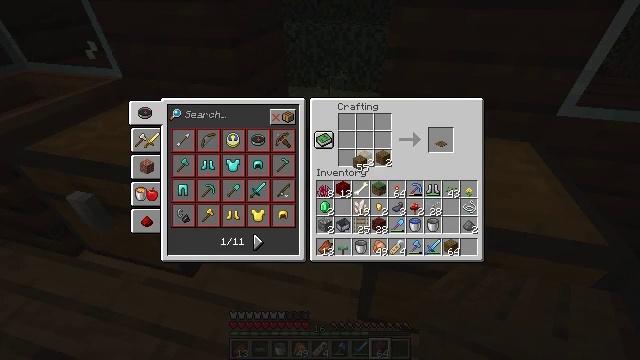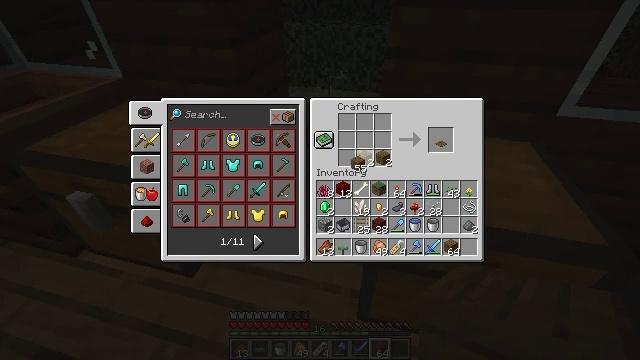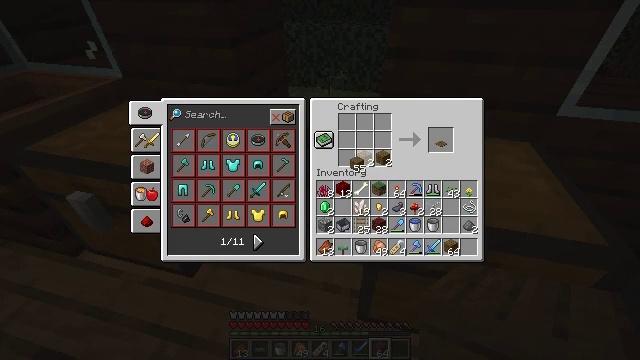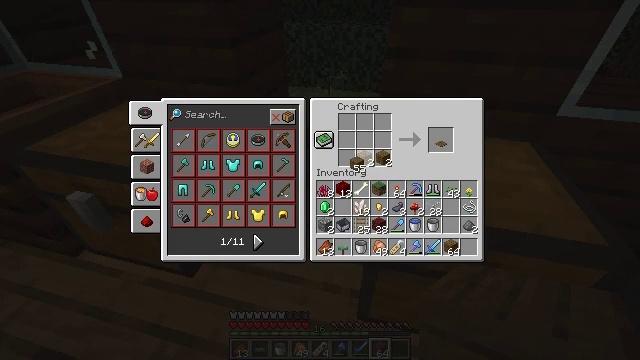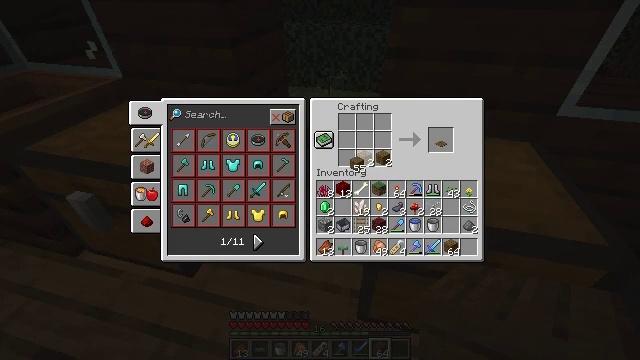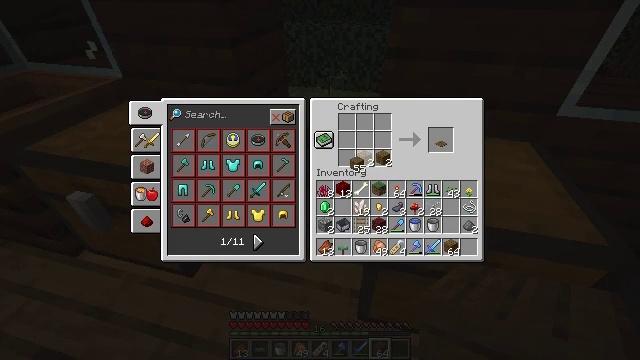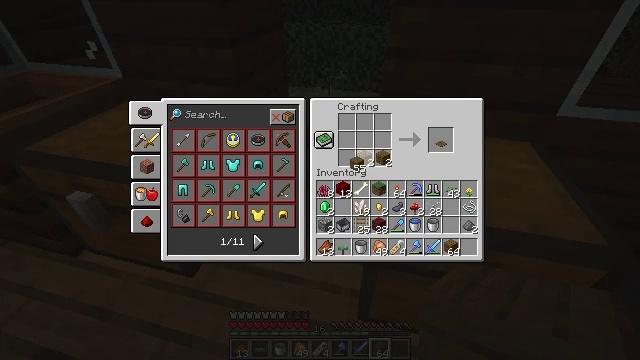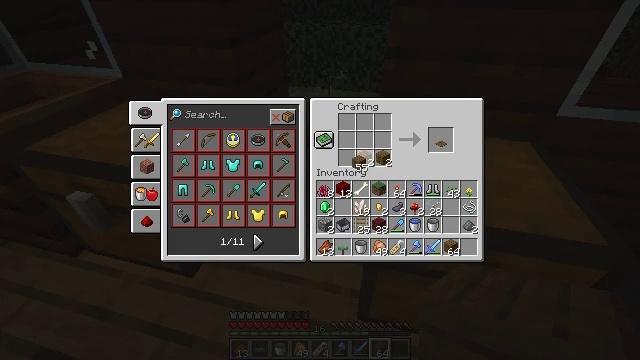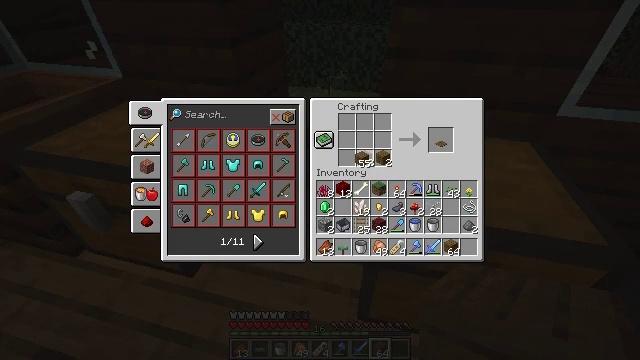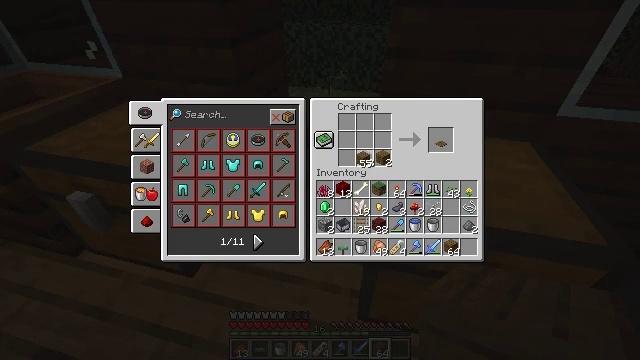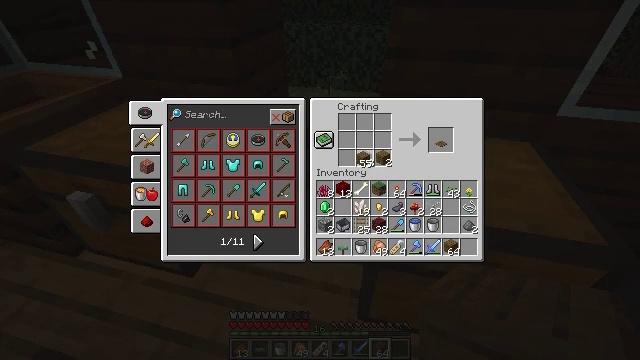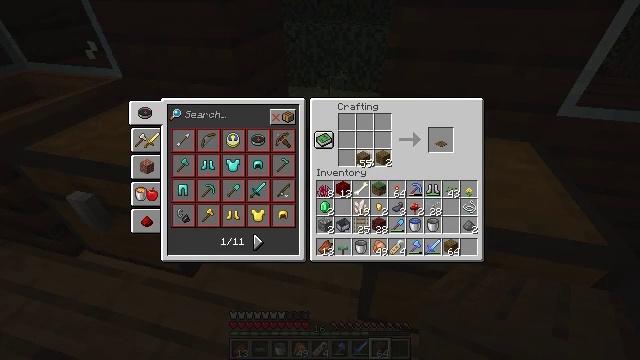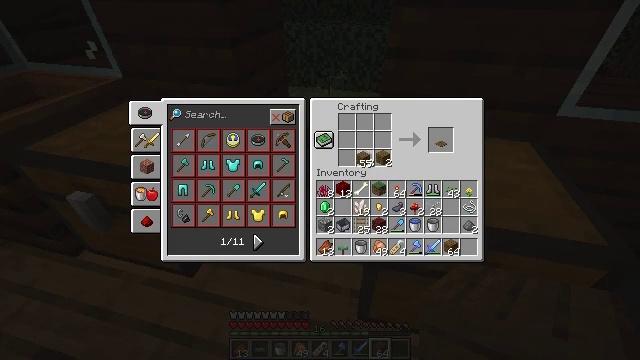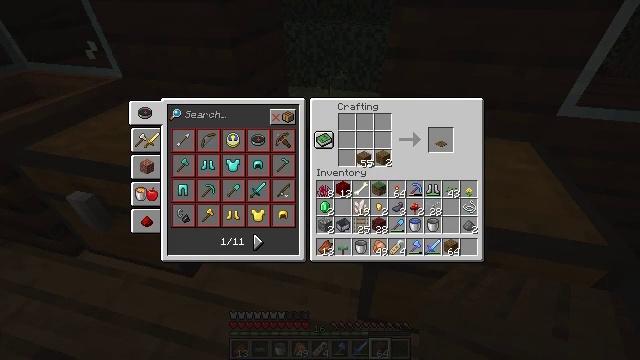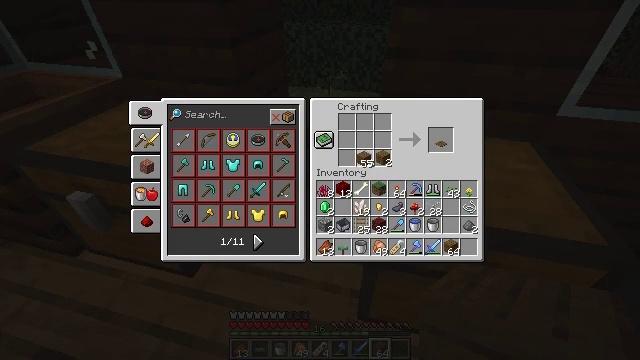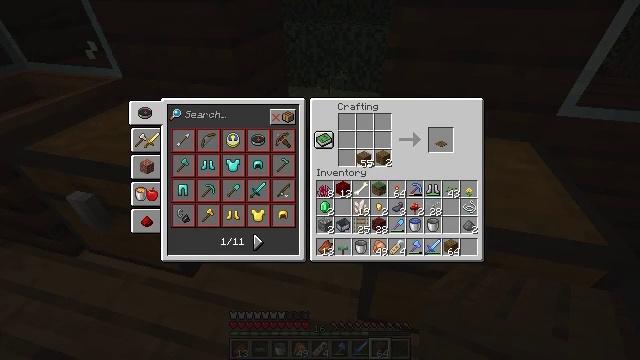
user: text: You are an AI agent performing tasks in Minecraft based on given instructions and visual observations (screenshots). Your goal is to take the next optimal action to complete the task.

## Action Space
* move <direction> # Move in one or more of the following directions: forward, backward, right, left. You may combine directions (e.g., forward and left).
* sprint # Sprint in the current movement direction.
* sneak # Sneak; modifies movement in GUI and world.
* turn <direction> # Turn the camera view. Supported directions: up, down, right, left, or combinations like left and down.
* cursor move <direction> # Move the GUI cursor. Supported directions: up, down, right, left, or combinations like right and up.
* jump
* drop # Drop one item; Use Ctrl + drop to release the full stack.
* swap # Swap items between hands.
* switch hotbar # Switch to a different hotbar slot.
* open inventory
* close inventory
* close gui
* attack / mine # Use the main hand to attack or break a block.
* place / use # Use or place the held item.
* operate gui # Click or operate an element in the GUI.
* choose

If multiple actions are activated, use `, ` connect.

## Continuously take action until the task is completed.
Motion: motion action
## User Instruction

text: Collect spruce planks and craft a spruce pressure plate.
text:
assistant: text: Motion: no_op
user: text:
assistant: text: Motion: no_op
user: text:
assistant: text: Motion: no_op
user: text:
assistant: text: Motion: no_op
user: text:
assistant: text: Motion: no_op
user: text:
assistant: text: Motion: no_op
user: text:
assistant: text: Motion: no_op
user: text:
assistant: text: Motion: no_op
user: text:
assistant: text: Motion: no_op
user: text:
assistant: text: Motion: no_op
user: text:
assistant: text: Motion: no_op
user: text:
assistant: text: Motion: no_op
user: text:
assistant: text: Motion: no_op
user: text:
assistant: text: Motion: no_op
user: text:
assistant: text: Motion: no_op
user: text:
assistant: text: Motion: no_op
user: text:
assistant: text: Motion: no_op
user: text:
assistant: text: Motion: no_op
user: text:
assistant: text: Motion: no_op
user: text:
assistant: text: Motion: no_op
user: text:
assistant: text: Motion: no_op
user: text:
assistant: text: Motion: no_op
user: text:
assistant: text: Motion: no_op
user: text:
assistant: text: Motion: no_op
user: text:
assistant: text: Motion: no_op
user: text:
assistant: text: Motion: no_op
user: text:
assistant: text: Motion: no_op
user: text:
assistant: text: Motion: no_op
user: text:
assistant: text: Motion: no_op
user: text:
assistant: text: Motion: no_op